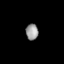
Tissue: lung
Cell type: Others
Senescence score: 0.2221
Nuclear area (px): 196
Mean DAPI intensity: 152.041